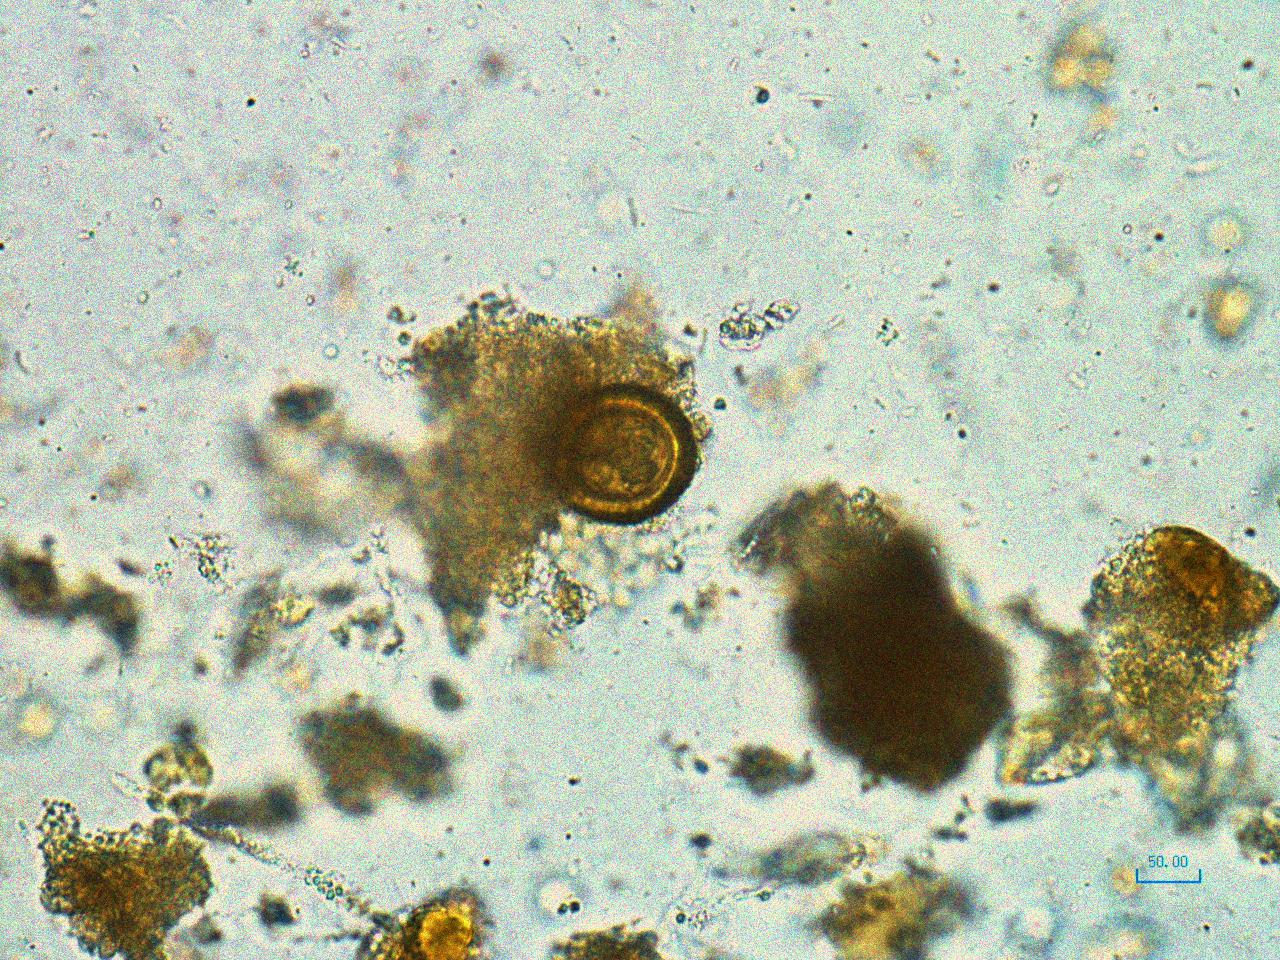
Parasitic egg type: Taenia spp. egg